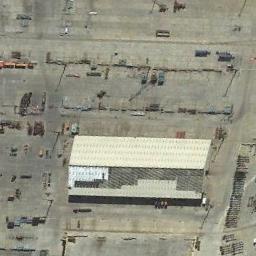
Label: industrial_area